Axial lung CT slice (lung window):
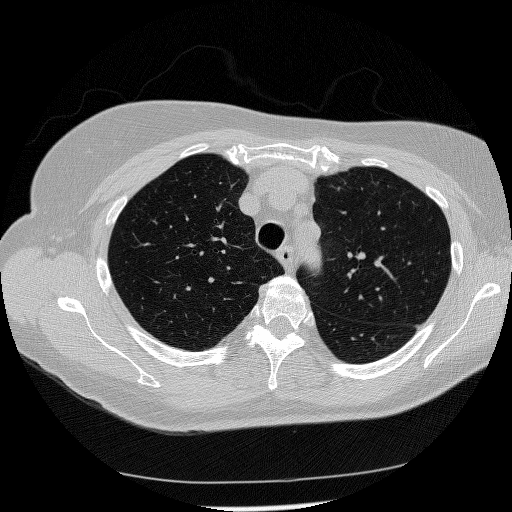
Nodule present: no